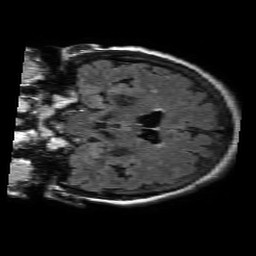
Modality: FLAIR
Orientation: coronal
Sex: female
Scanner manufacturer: philips
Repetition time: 11 s
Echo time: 0.125 s